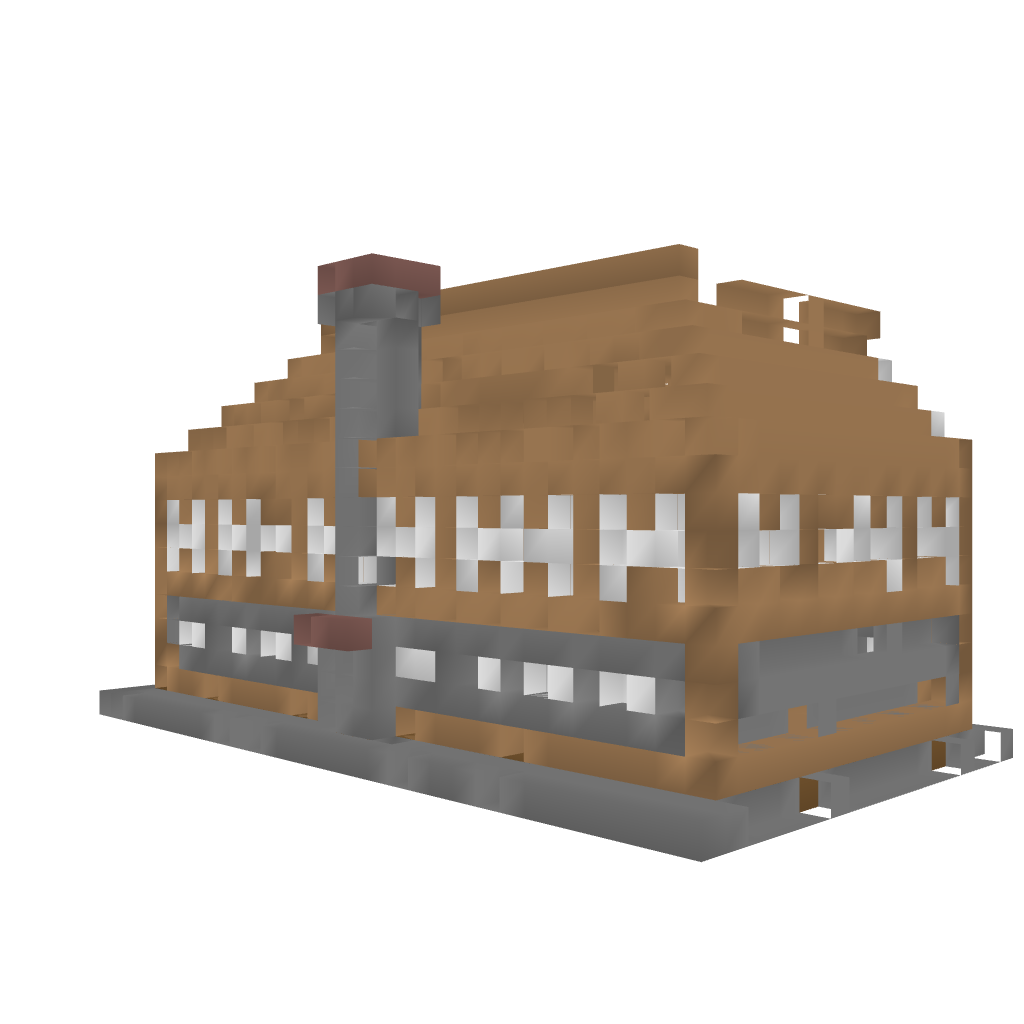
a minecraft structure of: German Tudor Style House good quality